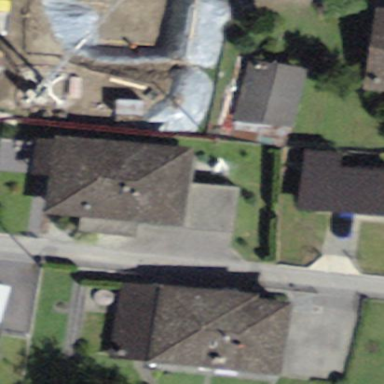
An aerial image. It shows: Detached building.